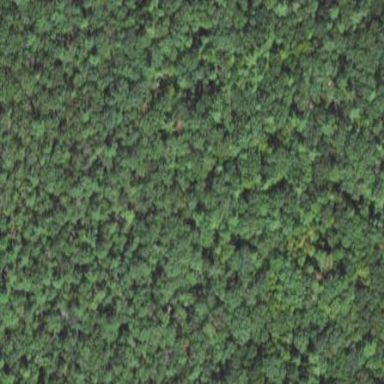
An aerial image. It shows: Mixed woodland with various types of leaves.